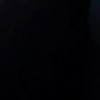
Label: space